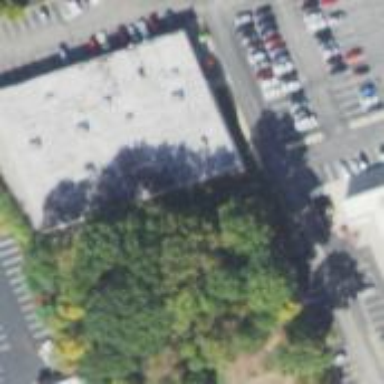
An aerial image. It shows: Retail building.